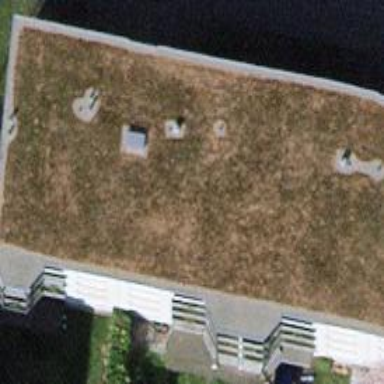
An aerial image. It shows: Apartment building with flat roof.